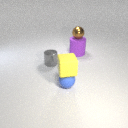
large purple rubber cylinder behind small blue rubber sphere